Question: Soooooo 'isNaN' is apparently broken in JavaScript, with things like:
'''
isNaN('')
isNaN(' ')
isNaN(true)
isNaN(false)
isNaN([0])
'''
Returning false, when they appear to all be... Not a Number...
In ECMAScript 6, the draft includes a new 'Number.isNaN' but it looks like (imo) that this is also broken...
I would expect
'''
Number.isNaN('RAWRRR')
'''
To return true, since it's a string, and cannot be converted to a number... However...

It seems that things that I would consider... not a number, are indeed, not, not a number...
<URL>
The examples on MDN say:
> Number.isNaN("blabla"); // e.g. this would have been true with isNaN
I don't understand how this is "More robust version of the original global isNaN." when I cannot check to see if things are not a number.
This would mean we're still subjected to doing actual type checking as well as checking isNaN... which seems silly...
<URL>
The ES3 draft here basically says, everything is always false, except with its Number.NaN
Does anyone else find this is broken or am I just not understanding the point of isNaN?
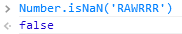
Answer: 'isNaN()' and 'Number.isNaN()' both test if a value is (or, in the case of 'isNaN()', can be converted to a number-type value that represents) the 'NaN' value. In other words, "NaN" does not simply mean "this value is not a number", it specifically means "this value is a Not-a-Number value according to IEEE-754".
The reason all your tests above return false is because all of the given values can be converted to a numeric value that is not 'NaN':
'''
Number('') // 0
Number(' ') // 0
Number(true) // 1
Number(false) // 0
Number([0]) // 0
'''
The reason 'isNaN()' is "broken" is because, ostensibly, type conversions aren't supposed to happen when testing values. That is the issue 'Number.isNaN()' is designed to address. In particular, 'Number.isNaN()' will attempt to compare a value to 'NaN' if the value is a number-type value. Any other type will return false, even if they are literally "not a number", because the of the value 'NaN' is number. See the respective MDN docs for <URL>.
If you simply want to determine whether or not a value is of the number type, 'NaN', use 'typeof' instead:
'''
typeof 'RAWRRR' === 'number' // false
'''